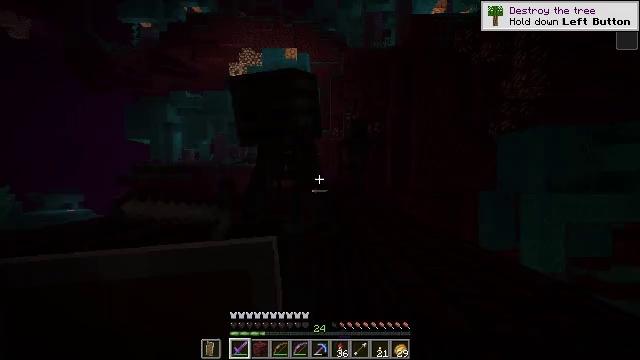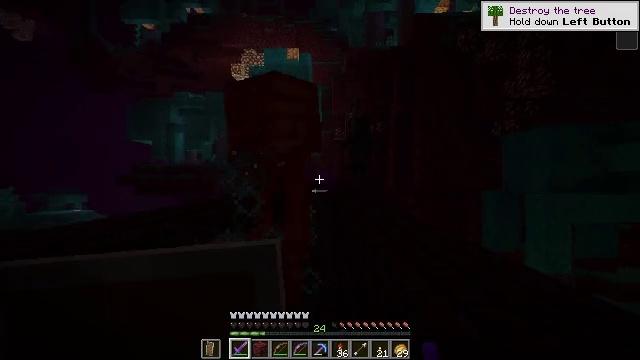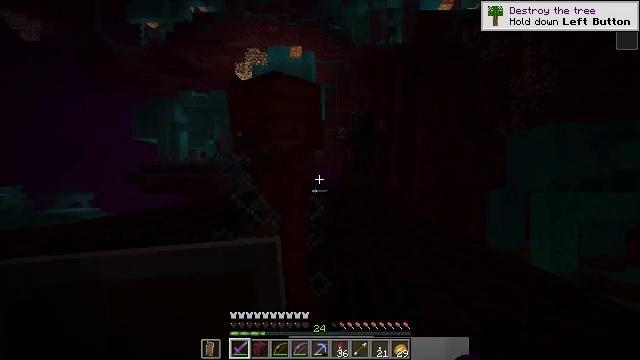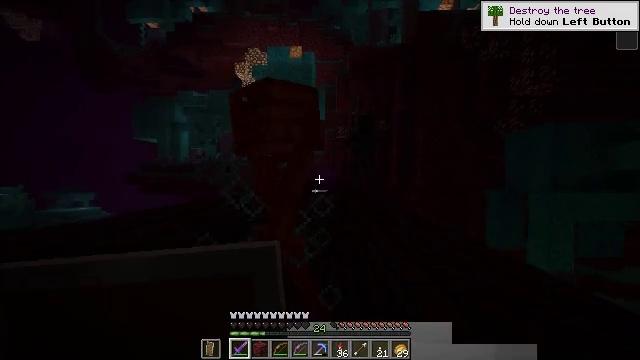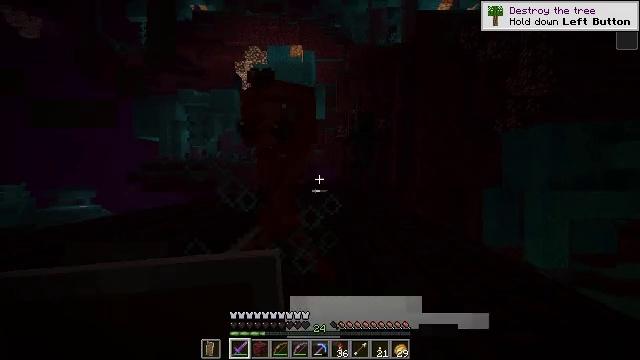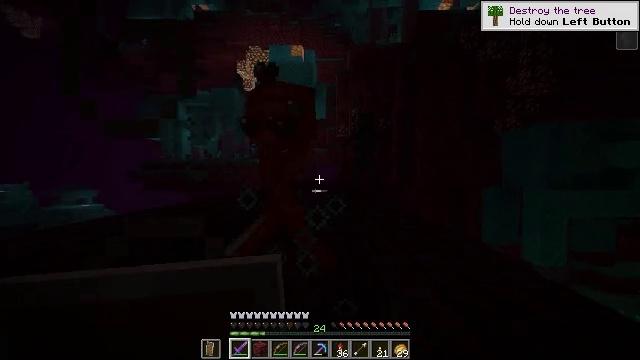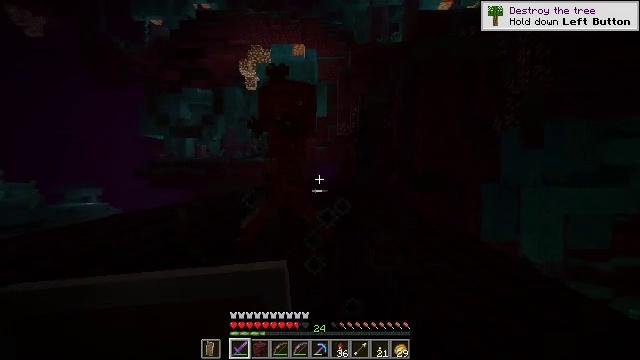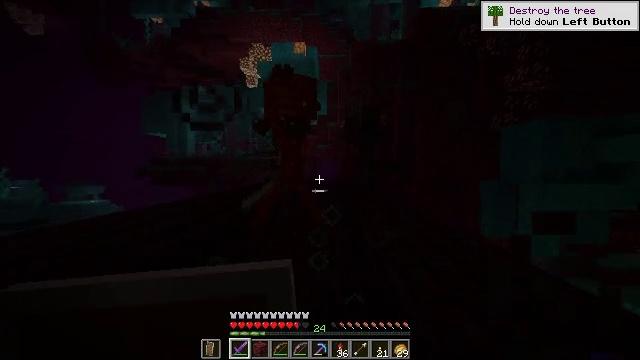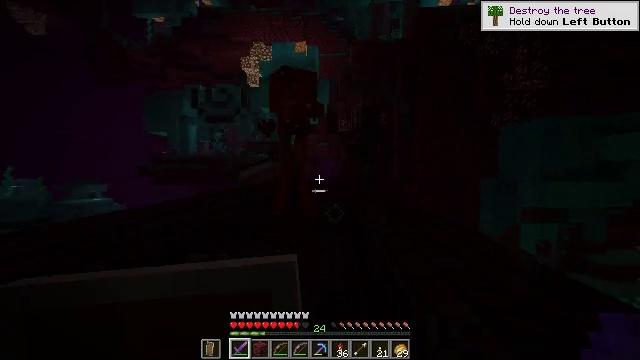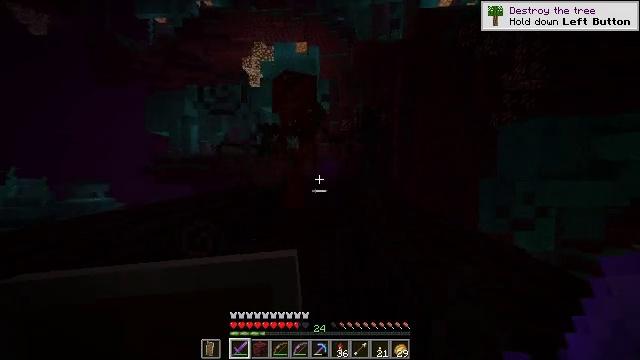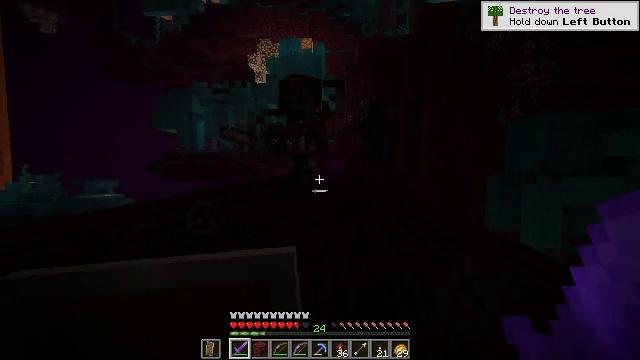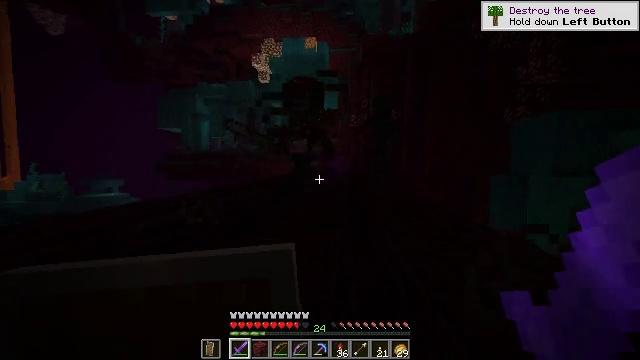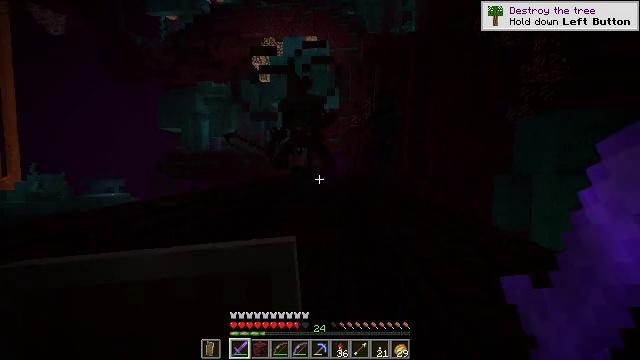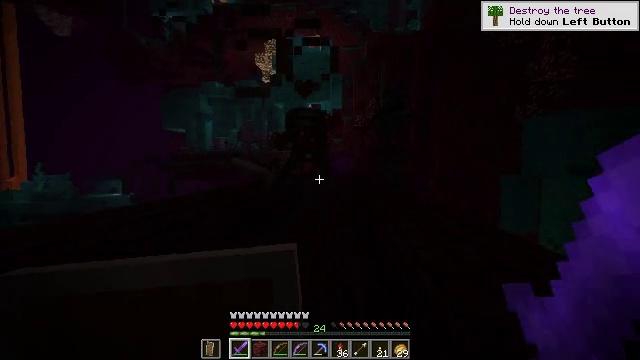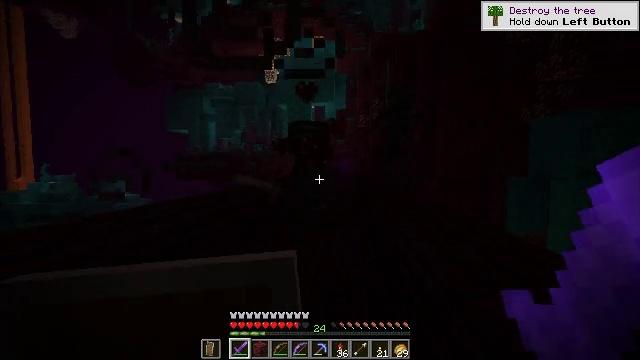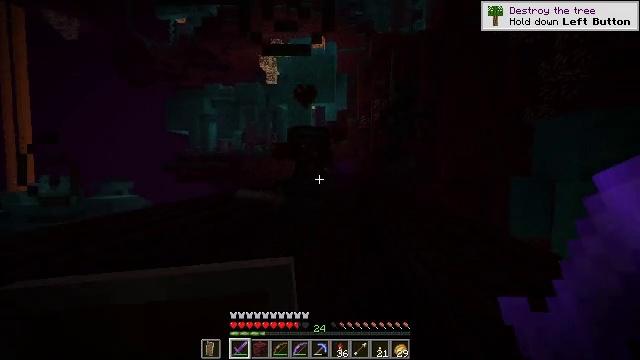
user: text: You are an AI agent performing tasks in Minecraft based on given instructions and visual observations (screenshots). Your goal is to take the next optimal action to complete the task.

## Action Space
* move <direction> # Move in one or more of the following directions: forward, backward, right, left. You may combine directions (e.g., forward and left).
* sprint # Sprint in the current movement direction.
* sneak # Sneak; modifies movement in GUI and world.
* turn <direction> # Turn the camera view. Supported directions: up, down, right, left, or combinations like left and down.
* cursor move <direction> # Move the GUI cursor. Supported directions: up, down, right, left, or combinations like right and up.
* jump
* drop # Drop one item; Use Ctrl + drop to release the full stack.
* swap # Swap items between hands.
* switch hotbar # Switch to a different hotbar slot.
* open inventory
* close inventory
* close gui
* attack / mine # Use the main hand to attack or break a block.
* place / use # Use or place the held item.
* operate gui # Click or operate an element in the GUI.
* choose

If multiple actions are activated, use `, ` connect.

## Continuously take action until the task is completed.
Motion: motion action
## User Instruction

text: Combat the wither skeleton.
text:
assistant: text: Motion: move back, attack / mine
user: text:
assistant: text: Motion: move back, attack / mine
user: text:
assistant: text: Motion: move back, attack / mine
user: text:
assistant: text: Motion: move back, attack / mine
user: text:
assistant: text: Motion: move back, attack / mine
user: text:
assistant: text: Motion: move back, attack / mine
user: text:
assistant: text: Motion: move back, attack / mine
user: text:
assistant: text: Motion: move back, attack / mine
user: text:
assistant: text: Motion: no_op
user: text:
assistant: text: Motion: turn left
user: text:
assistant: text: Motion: move forward
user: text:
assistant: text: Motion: move forward
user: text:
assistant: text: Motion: move forward
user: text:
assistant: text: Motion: move forward
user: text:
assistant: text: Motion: move forward
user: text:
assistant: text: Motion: move forward
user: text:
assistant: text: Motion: move forward
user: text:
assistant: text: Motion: move forward, attack / mine
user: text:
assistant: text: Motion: attack / mine
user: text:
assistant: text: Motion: move back, attack / mine
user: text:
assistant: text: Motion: move back, attack / mine
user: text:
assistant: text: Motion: move back, attack / mine
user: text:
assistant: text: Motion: move back, attack / mine
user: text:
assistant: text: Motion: move back, attack / mine
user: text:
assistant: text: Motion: move back, attack / mine
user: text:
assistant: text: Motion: move back, attack / mine
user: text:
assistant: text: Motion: move back
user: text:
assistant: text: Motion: turn left and down
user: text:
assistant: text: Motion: move forward, turn left
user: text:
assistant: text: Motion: move forward, turn left